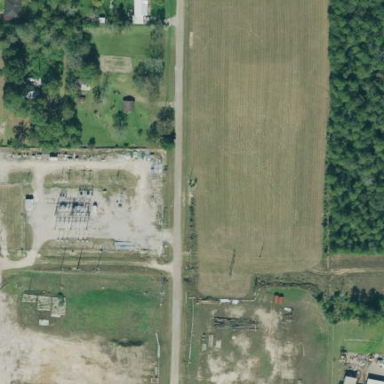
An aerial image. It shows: Outdoor distribution substation protected by fence.